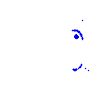
Particle: kaon